Field crop: maize
Growth stage: 2
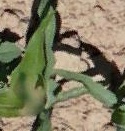
Species: maize